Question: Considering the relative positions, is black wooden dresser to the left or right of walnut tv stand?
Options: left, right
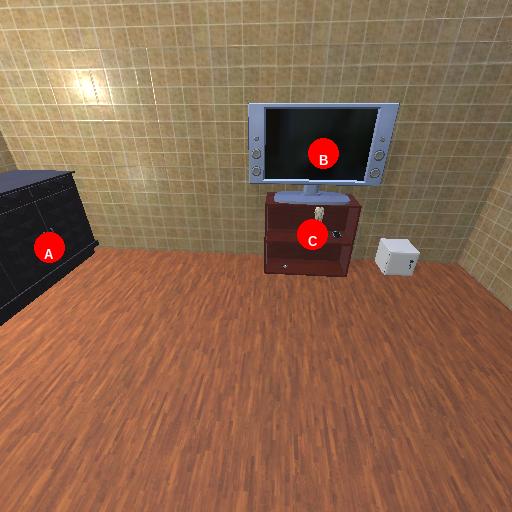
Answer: left